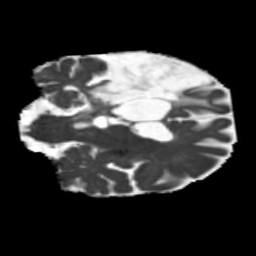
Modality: MD
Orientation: coronal
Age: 64
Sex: male
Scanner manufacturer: siemens
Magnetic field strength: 3 T
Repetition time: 5.25 s
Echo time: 0.08 s